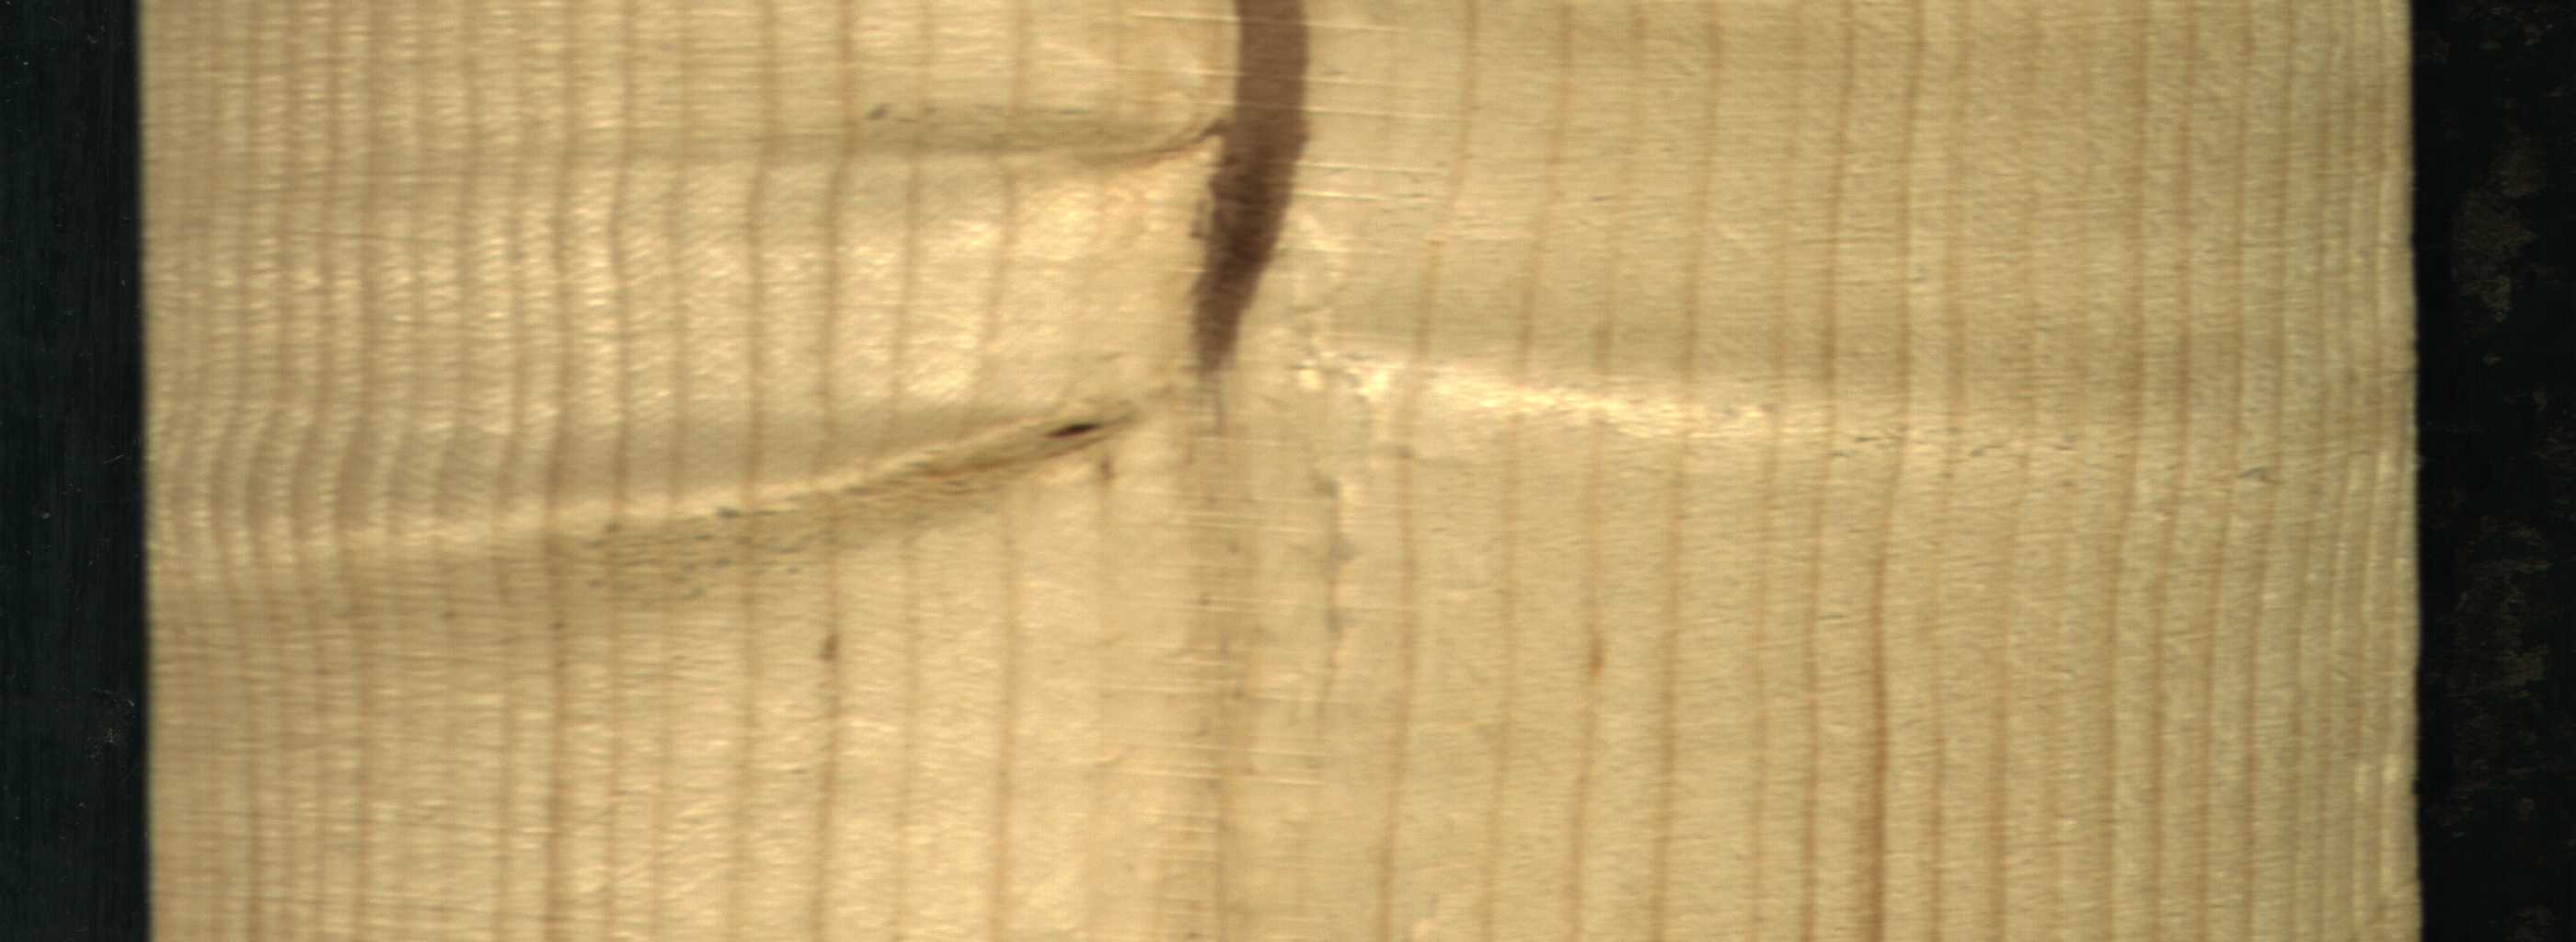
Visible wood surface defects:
Marrow
Live_Knot